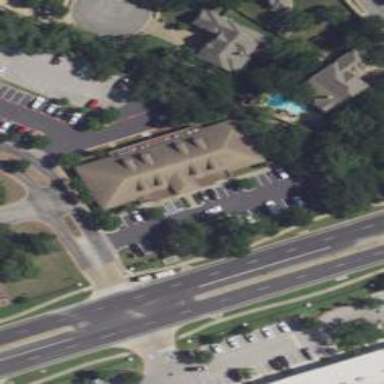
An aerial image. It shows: Healthcare clinic is depicted in the image.